Question: How to End task this exe file in background processes:

my code:
'''
import os
import subprocess
import time
import win32com.client
wmi=win32com.client.GetObject('winmgmts:')
for p in wmi.InstancesOf('win32_process'):
# print(p.Name)
if p.Name == 'boltzmann.exe':
print("Ok")
'''
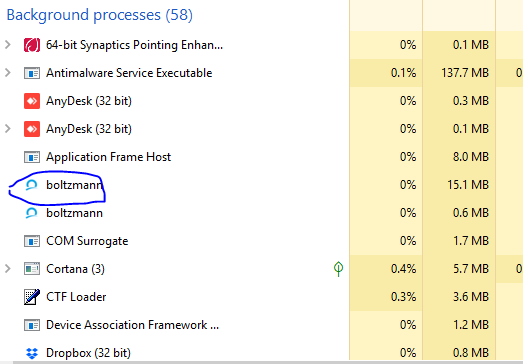
Answer: In my Code I used process chrome.exe as an example (replace it with boltzmann.exe):
'''
import os
import subprocess
import time
import win32com.client
import signal
wmi=win32com.client.GetObject('winmgmts:')
def getpid(process_name):
import os
return [item.split()[1] for item in os.popen('tasklist').read().splitlines()[4:] if process_name in item.split()]
for p in wmi.InstancesOf('win32_process'):
if p.Name == 'chrome.exe':
process_id = getpid('chrome.exe')
if len(process_id) > 1:
for x in process_id:
pid = int(x)
os.kill(pid, signal.SIGTERM)
else:
pid = int("".join(getpid('chrome.exe')))
os.kill(pid, signal.SIGTERM)
'''
I tried my best to make this all using inbuilt libraries so that you won't have to import lot of stuff
1. The process name is case sensitive
2. If the Process is running on higher priority then process won't terminate, and a access denied error will appear